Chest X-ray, AP view. Patient: 29 years old, sex M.
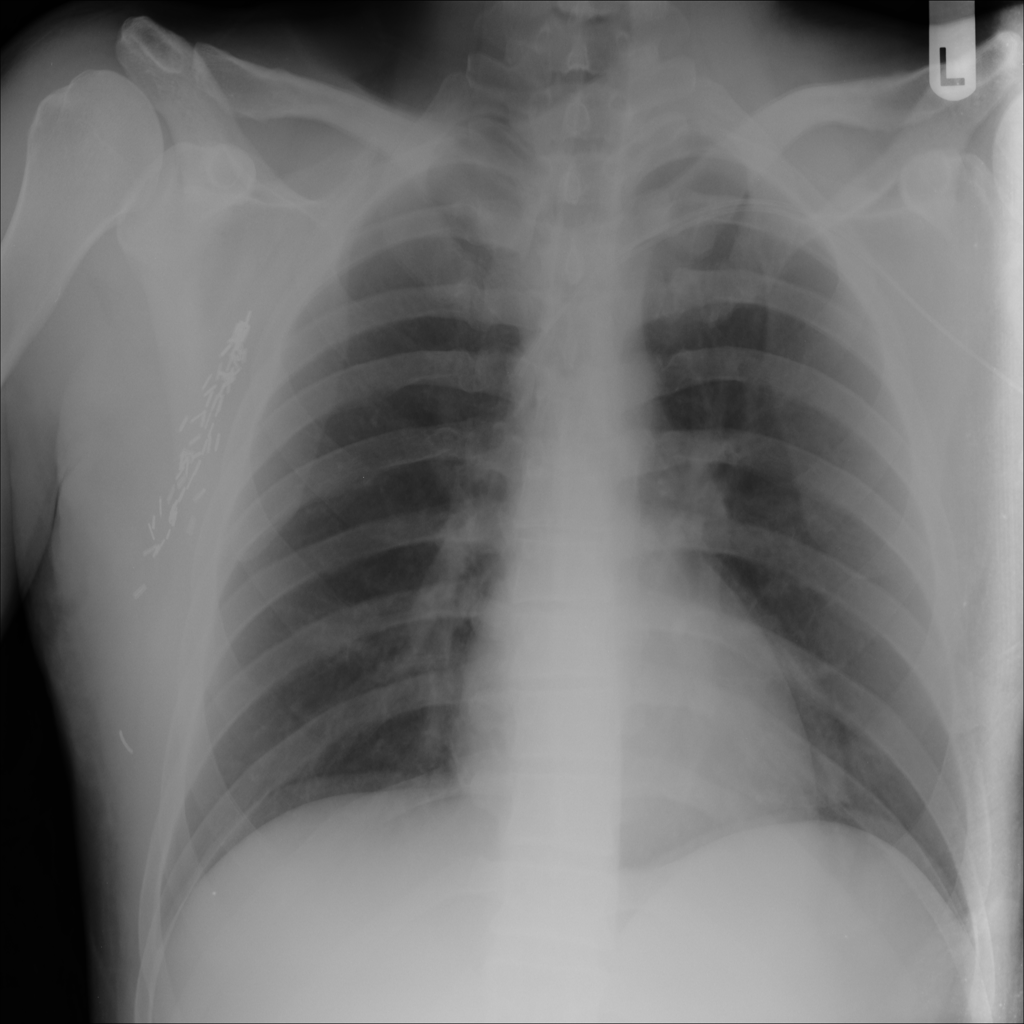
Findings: No Finding